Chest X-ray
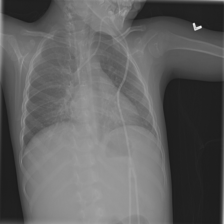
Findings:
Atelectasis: negative
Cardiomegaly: negative
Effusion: negative
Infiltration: positive
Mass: negative
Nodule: negative
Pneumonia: negative
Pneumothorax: negative
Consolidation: negative
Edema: negative
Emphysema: negative
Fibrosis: negative
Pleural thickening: negative
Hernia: negative